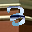
Label: 3